Question: I have a little problem in excel. I not experienced with excel macros and would be grateful for some help. I am trying to find a macro which ajustes the height of a merged cell to fit its content. automatically. I found something with which could do that for cells in several columns but not for several rows and also not automatically:
'''
Sub AutoFitMergedCellRowHeight()
Dim CurrentRowHeight As Single, MergedCellRgWidth As Single
Dim CurrCell As Range
Dim ActiveCellWidth As Single, PossNewRowHeight As Single
Dim iX As Integer
If ActiveCell.MergeCells Then
With ActiveCell.MergeArea
If .Rows.Count = 1 And .WrapText = True Then
Application.ScreenUpdating = False
CurrentRowHeight = .RowHeight
ActiveCellWidth = ActiveCell.ColumnWidth
For Each CurrCell In Selection
MergedCellRgWidth = CurrCell.ColumnWidth + _
MergedCellRgWidth
iX = iX + 1
Next
MergedCellRgWidth = MergedCellRgWidth + (iX - 1) * 0.71
.MergeCells = False
.Cells(1).ColumnWidth = MergedCellRgWidth
.EntireRow.AutoFit
PossNewRowHeight = .RowHeight
.Cells(1).ColumnWidth = ActiveCellWidth
.MergeCells = True
.RowHeight = IIf(CurrentRowHeight > PossNewRowHeight, _
CurrentRowHeight, PossNewRowHeight)
End If
End With
End If
'''
End Sub
The end result should look like this:
Thank you in advance.
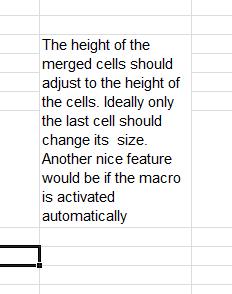
Answer: Something like:
'''
Dim h, rng As Range
Set rng = Selection
With rng
.UnMerge
.Cells(1).EntireRow.AutoFit
h = .Cells(1).RowHeight
.Merge
.EntireRow.AutoFit
With .Cells(1).MergeArea
.Cells(.Cells.Count).RowHeight = _
.Cells(.Cells.Count).RowHeight + (h - .Height)
End With
End With
'''